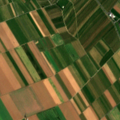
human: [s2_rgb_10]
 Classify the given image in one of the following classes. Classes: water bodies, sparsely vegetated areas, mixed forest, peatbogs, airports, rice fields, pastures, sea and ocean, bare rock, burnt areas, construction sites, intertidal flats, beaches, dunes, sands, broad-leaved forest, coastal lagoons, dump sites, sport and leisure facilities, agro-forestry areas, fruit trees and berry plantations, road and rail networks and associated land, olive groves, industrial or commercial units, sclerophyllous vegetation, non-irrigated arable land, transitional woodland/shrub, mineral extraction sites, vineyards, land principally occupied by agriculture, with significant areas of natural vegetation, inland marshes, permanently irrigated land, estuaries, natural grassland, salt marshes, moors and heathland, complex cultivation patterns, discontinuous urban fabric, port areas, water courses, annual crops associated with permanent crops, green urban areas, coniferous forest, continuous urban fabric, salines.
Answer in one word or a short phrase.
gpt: non-irrigated arable land, vineyards